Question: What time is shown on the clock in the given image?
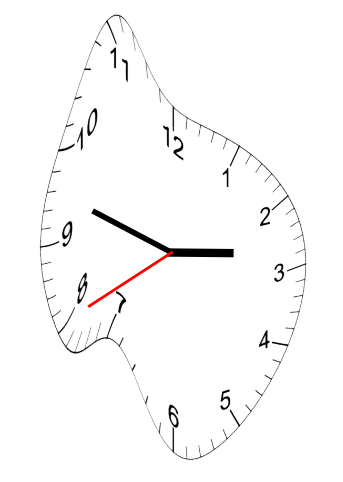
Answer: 02:47:40